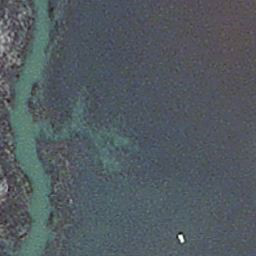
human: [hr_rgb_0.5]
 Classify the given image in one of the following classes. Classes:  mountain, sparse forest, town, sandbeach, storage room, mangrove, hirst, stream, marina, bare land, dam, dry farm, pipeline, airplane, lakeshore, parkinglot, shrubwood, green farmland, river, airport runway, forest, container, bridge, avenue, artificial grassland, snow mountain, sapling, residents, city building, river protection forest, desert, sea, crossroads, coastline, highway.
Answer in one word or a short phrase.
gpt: stream